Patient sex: M
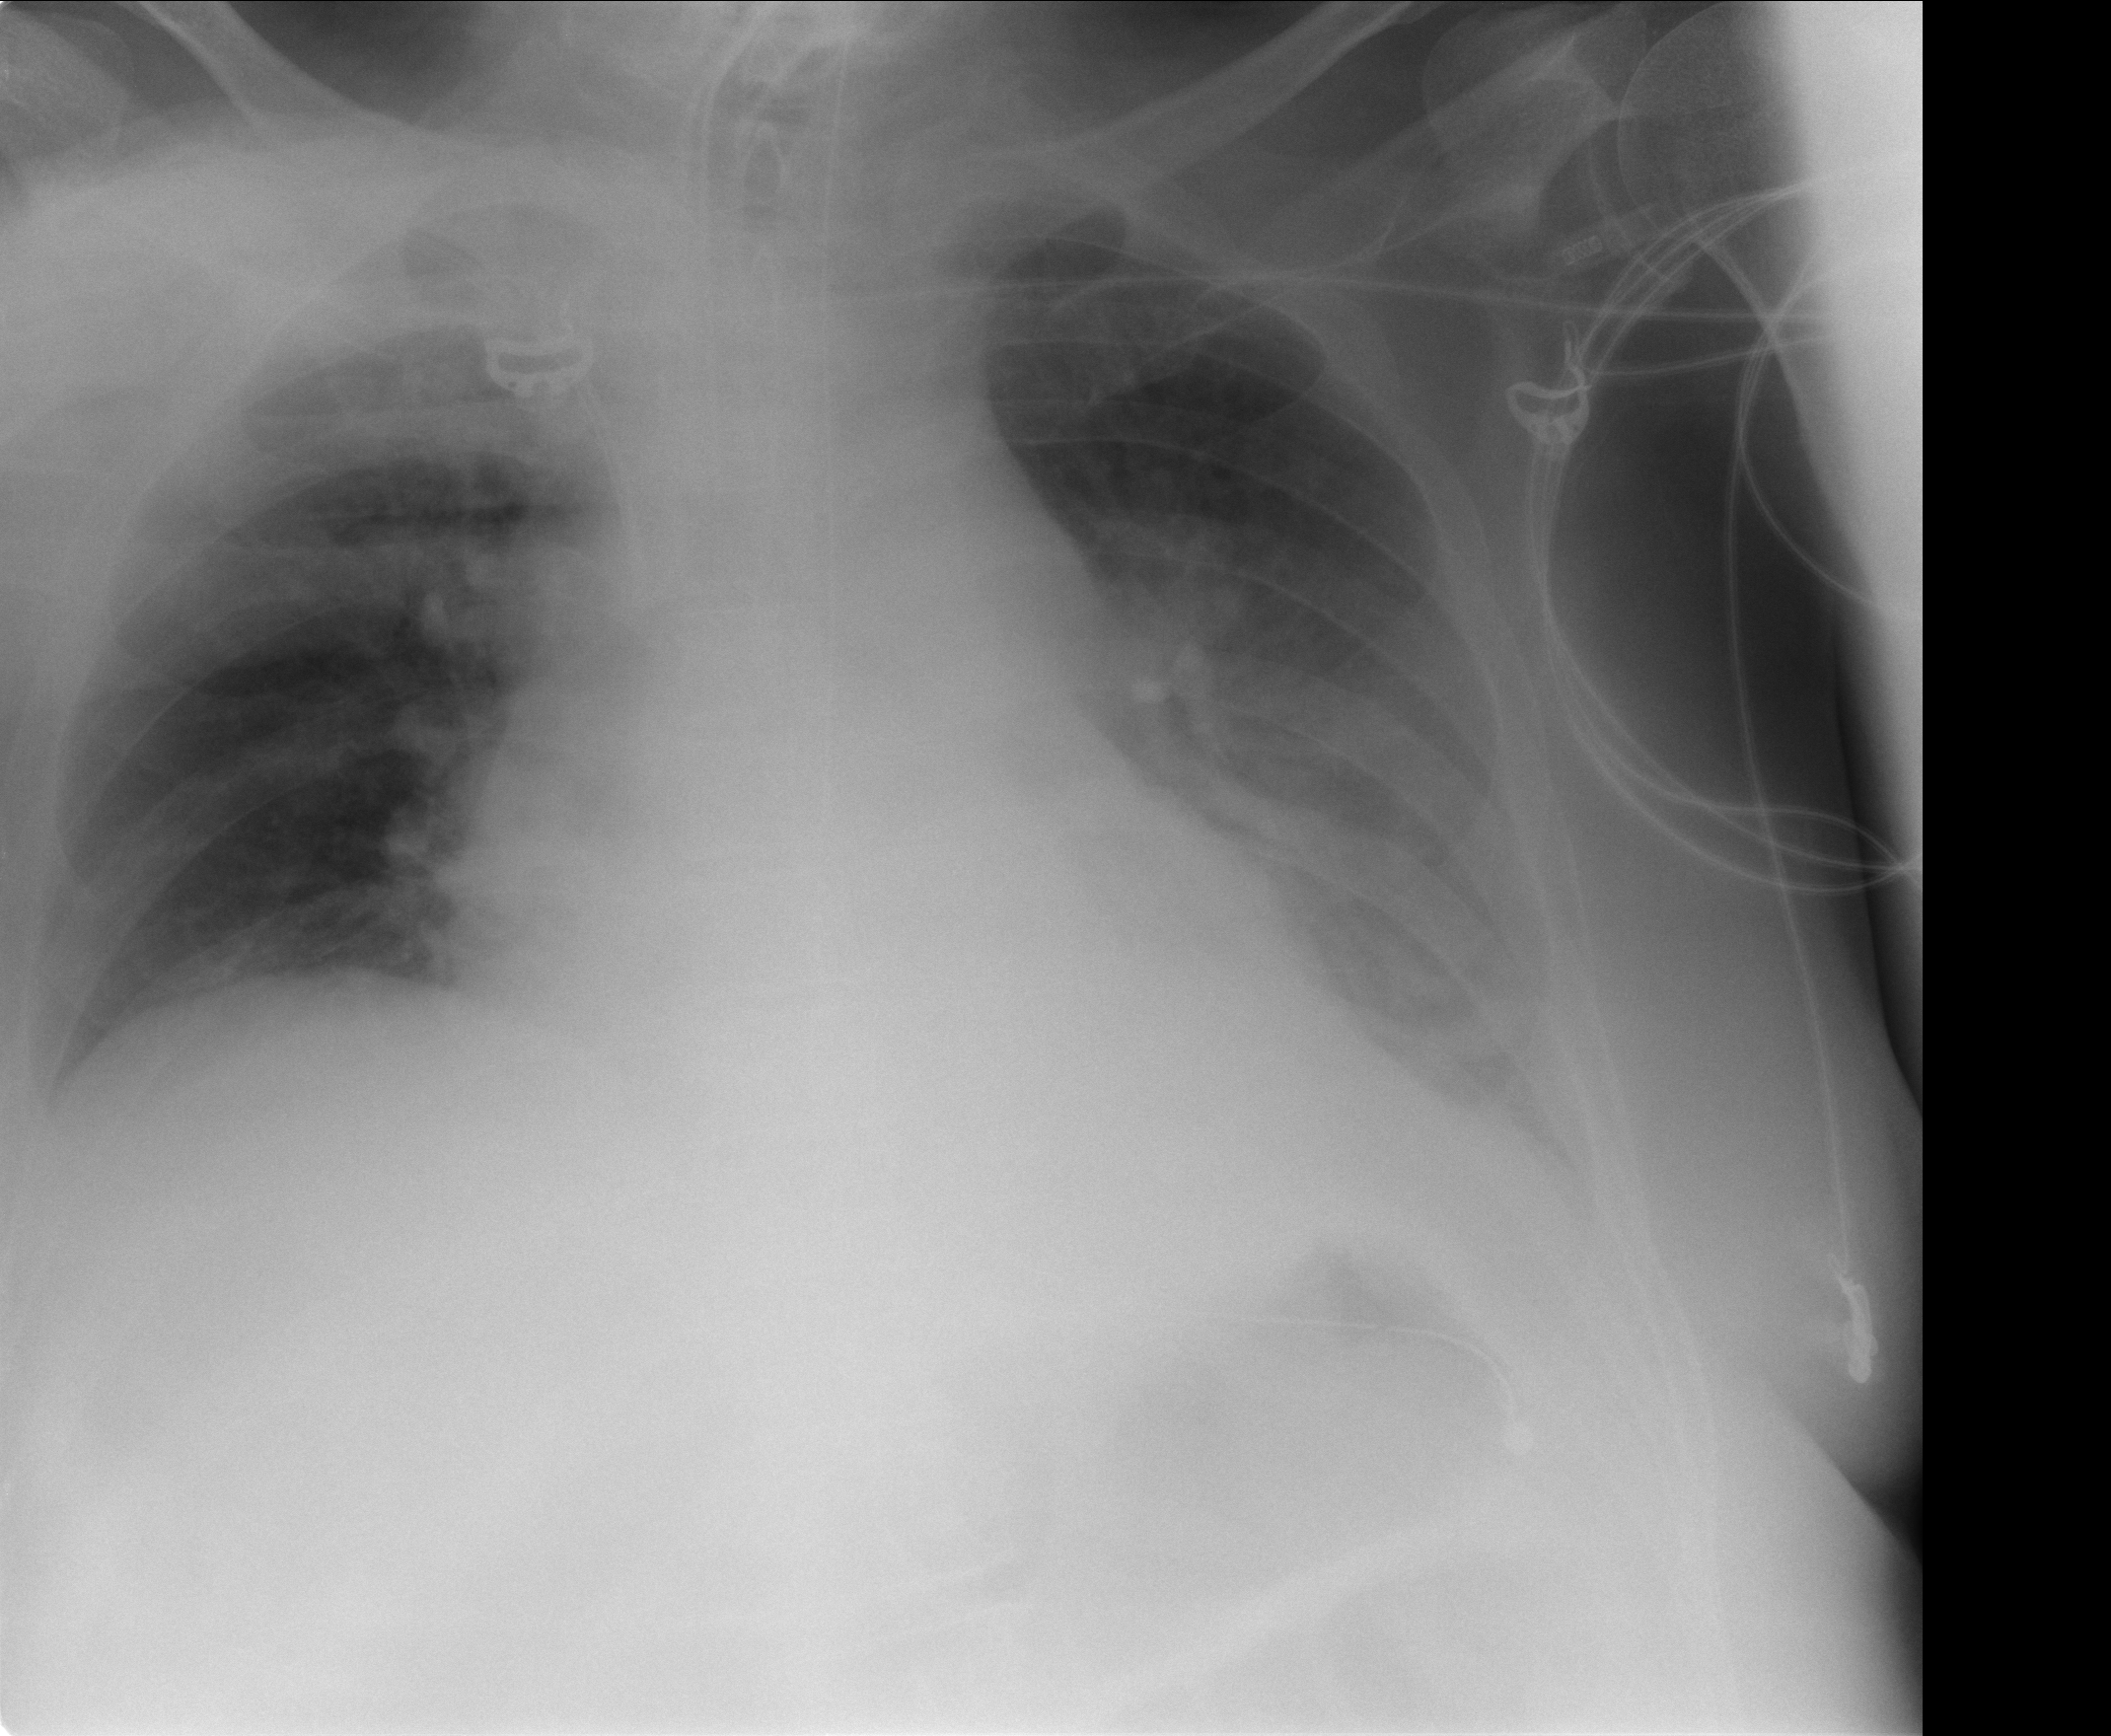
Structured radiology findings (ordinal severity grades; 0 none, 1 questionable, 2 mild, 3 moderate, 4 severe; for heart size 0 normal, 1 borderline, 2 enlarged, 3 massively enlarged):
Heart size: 0
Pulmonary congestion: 0
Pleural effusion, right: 0
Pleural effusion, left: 2
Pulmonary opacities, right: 0
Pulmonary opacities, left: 0
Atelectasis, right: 0
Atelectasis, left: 2